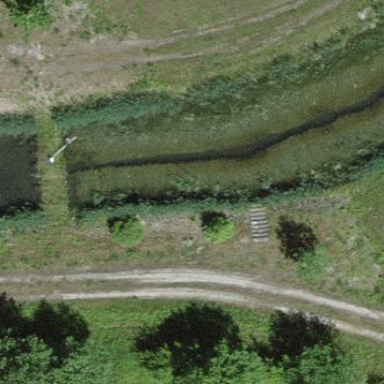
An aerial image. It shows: Peaceful pond surrounded by nature.